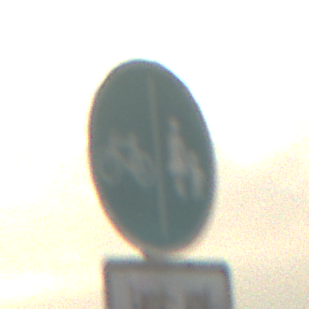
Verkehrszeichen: GetrennterRadUndGehwegRadwegLinks
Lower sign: BesondereFahrzeugeUndTransportgueter8
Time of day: SunriseSunset
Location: Outdoor (Nature)
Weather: PartlyCloudy
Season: NotSpecified
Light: Natural